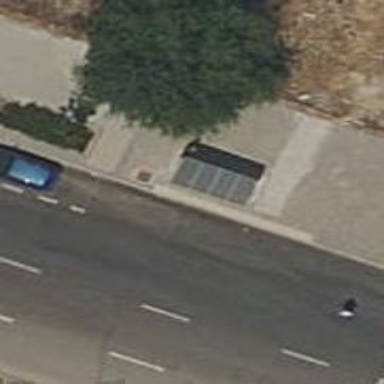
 serving as platform for public transportation."